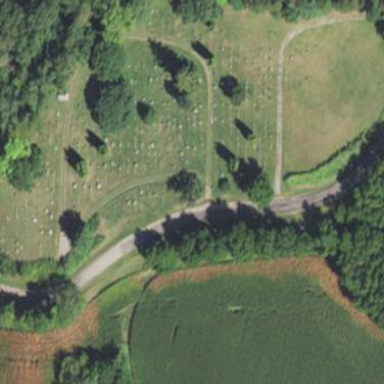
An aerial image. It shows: Cemetery.